Field crop: maize
Growth stage: 2
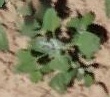
Species: chenopodium